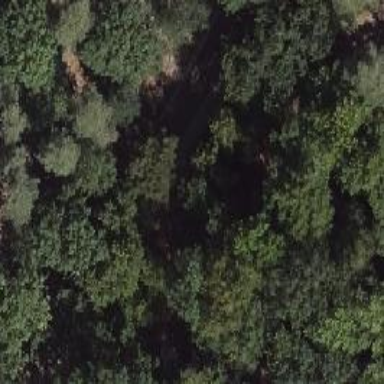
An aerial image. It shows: Section of forest.